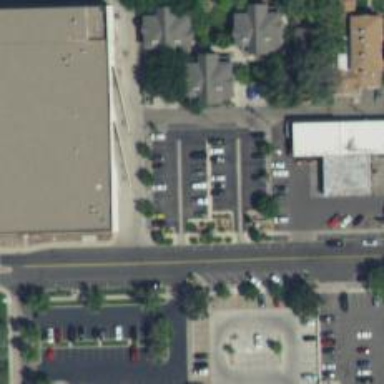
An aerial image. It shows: Parking space.